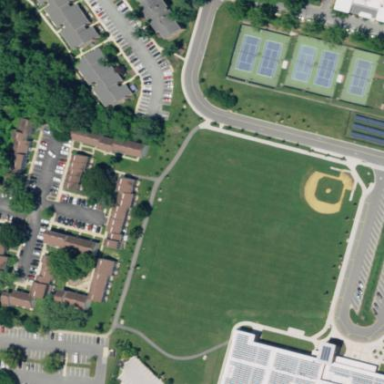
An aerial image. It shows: Grass pitch designated for multiple sports activities.